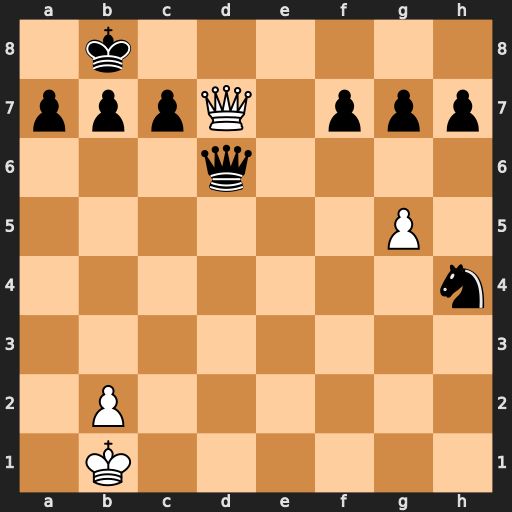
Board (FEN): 1k6/pppQ1ppp/3q4/6P1/7n/8/1P6/1K6
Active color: w
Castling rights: -
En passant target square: -
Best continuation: Qe8+ Qd8 Qxd8#